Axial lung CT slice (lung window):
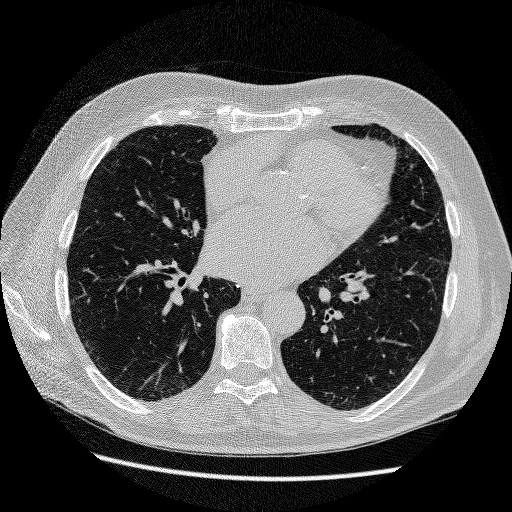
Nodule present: no